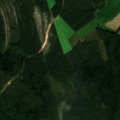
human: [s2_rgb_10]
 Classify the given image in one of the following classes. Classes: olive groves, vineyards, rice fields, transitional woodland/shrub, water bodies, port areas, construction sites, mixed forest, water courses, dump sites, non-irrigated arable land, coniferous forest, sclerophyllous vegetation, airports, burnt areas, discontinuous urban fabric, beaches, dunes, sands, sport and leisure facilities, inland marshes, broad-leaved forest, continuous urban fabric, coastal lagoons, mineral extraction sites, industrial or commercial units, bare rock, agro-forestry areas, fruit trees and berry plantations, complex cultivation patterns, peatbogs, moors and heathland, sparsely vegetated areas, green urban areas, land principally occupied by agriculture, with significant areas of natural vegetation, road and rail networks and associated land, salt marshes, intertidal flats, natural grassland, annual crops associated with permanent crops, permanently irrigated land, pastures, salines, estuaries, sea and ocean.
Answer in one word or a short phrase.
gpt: non-irrigated arable land, coniferous forest, mixed forest